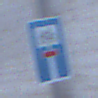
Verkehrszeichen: SackgasseRadverkehrDurchlaessig
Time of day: SunriseSunset
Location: Outdoor (Urban)
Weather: Clear
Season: NotSpecified
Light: Natural